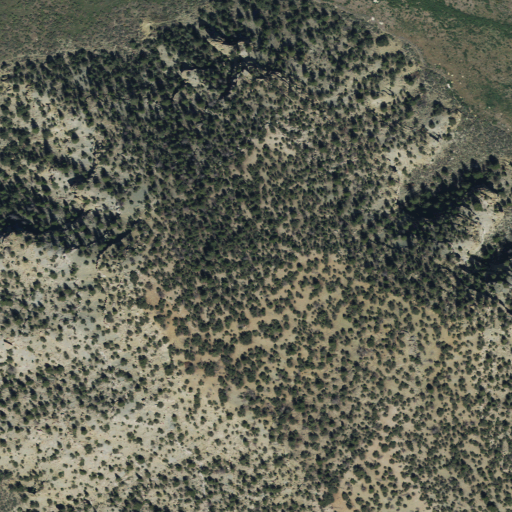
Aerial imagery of cliff(s) in Utah named Dynamite Point containing evergreen forest, shrub, and herbaceous wetlands